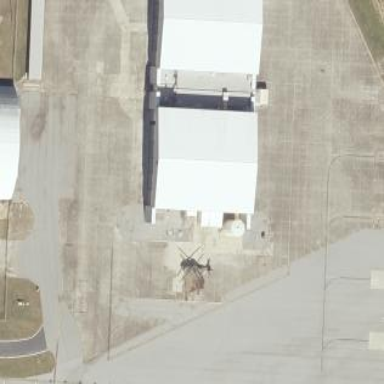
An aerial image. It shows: Hangar building at the airport.